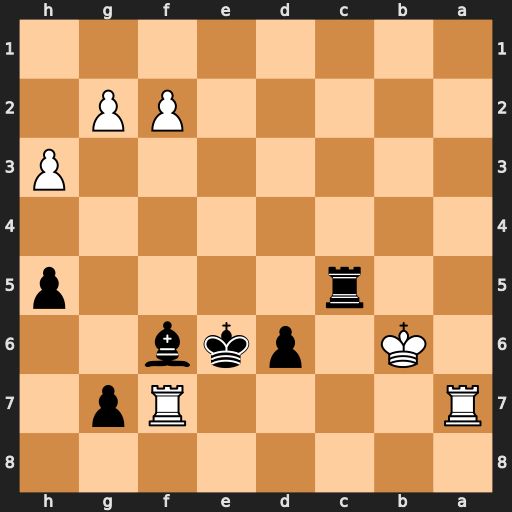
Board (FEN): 8/R4Rp1/1K1pkb2/2r4p/8/7P/5PP1/8
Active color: b
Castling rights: -
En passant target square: -
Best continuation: Bd8+ Kb7 Kxf7